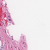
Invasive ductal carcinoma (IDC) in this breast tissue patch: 1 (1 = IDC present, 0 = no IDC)